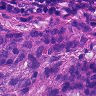
Metastatic tissue present: yes